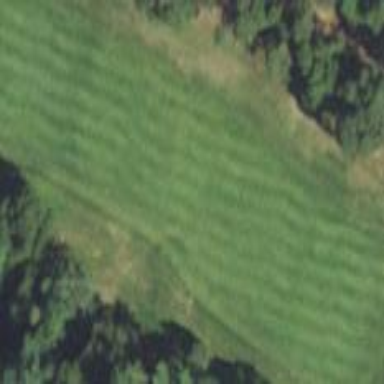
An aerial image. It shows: Lush grass fairway on golf course.